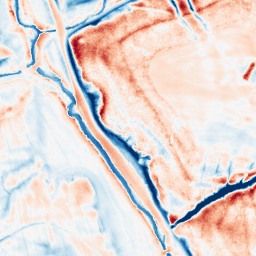
Category: classical
Decomposition family: uniform
Decomposition parameters: size: 20
Upsampling method: regularized
Upsampling parameters: scale: 4
lambda_reg: 0.01
Upsampling scale: 4